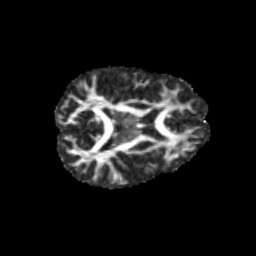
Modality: FA
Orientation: axial
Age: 11
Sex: male
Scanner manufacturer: siemens
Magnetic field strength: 3 T
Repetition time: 3.8 s
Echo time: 0.07 s